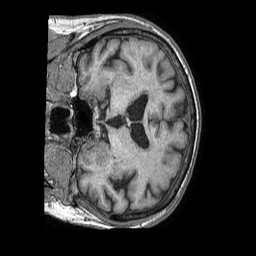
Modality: T1w
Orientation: coronal
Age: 74
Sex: male
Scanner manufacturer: philips
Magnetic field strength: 1.5 T
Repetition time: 0.007603 s
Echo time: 0.003456 s